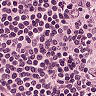
Metastatic tissue present: no